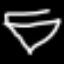
Label: diamond